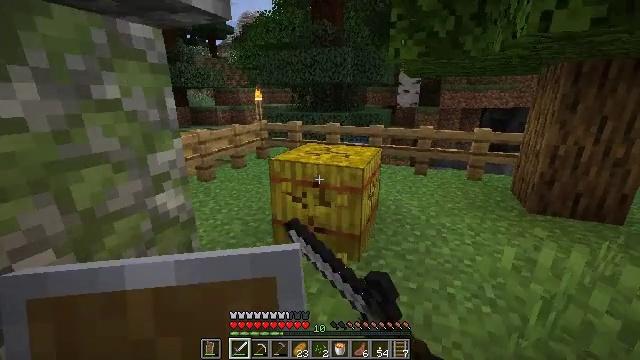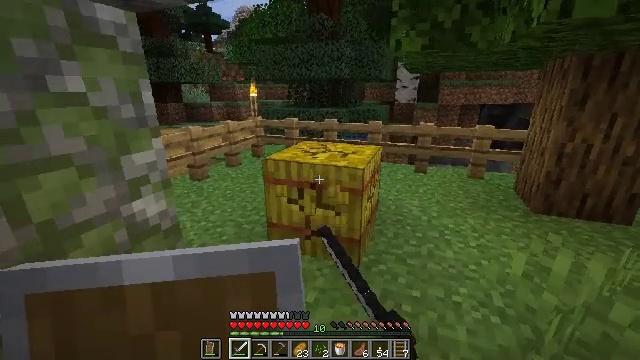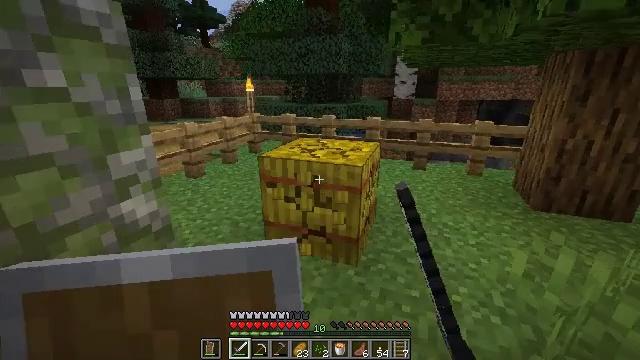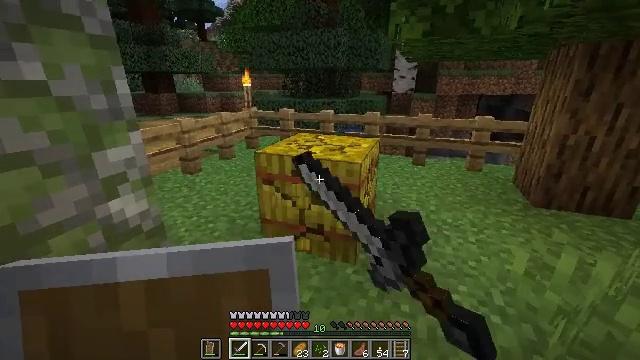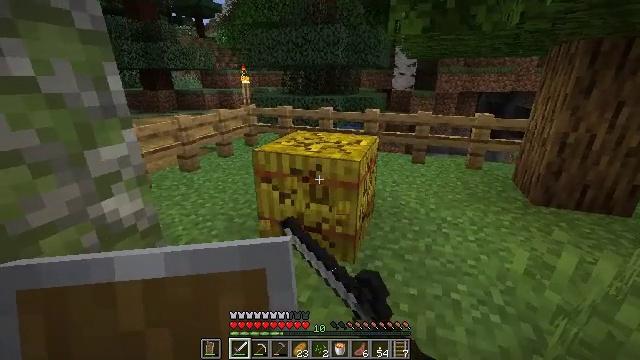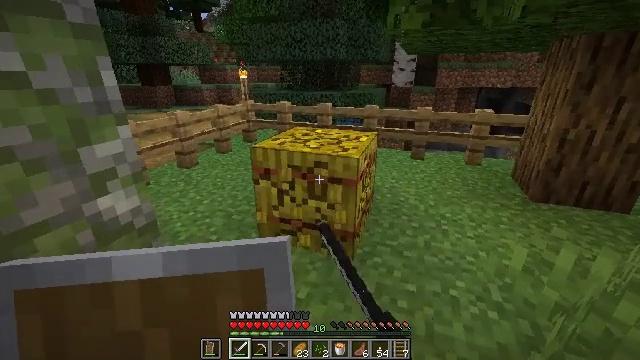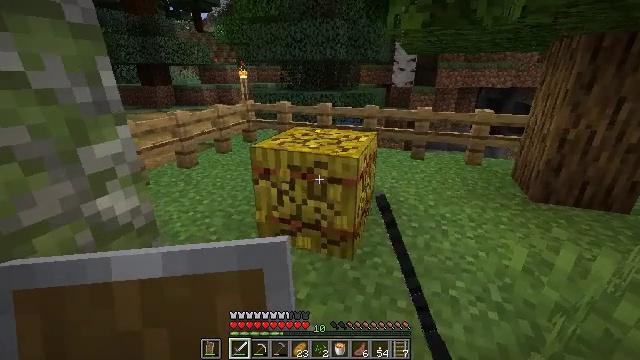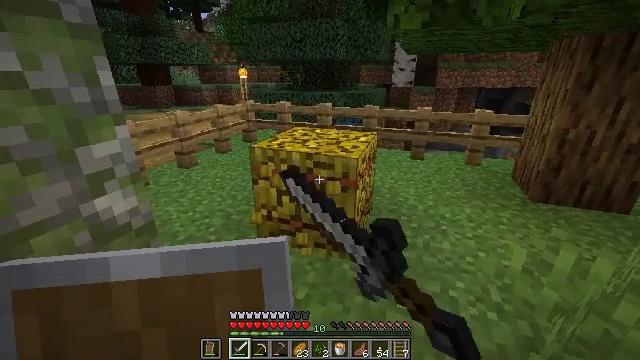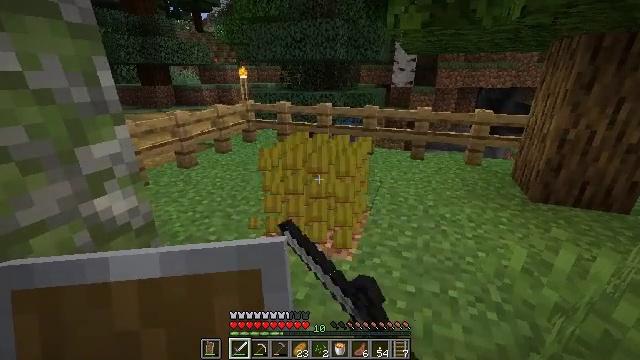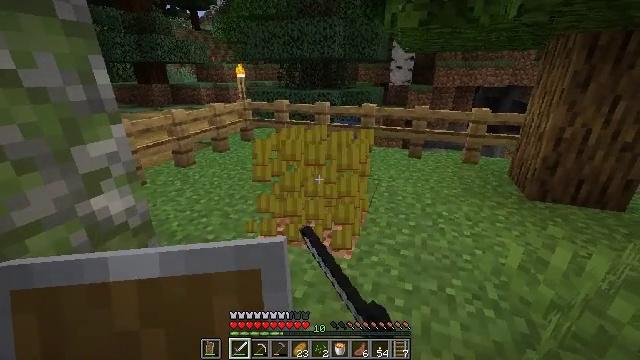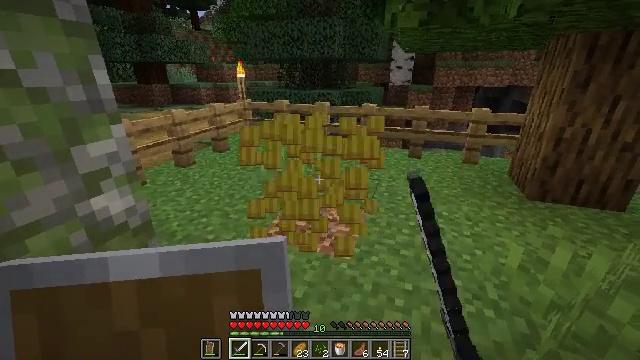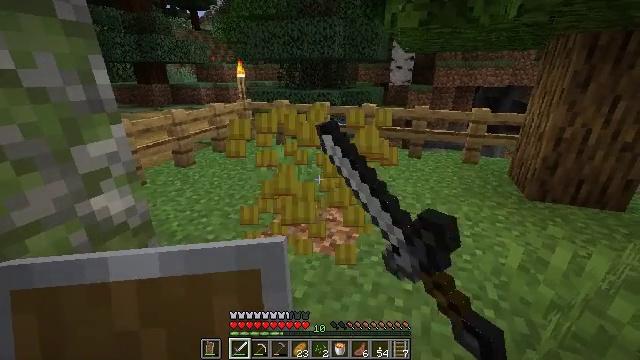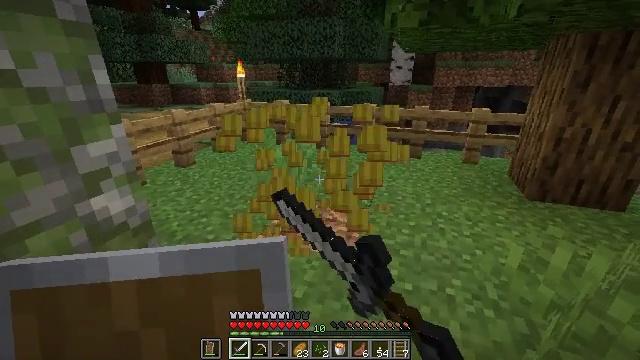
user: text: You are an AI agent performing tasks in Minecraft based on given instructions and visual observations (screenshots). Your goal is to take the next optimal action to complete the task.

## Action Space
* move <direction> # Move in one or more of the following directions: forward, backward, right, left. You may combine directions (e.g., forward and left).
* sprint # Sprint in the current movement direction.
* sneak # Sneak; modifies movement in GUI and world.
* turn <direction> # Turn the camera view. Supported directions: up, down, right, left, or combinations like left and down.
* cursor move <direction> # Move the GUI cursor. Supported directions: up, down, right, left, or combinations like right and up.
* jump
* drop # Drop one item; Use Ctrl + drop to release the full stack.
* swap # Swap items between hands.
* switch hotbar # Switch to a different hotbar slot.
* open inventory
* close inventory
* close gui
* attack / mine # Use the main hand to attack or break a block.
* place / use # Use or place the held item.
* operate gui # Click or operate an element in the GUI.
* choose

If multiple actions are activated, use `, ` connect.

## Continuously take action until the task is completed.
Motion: motion action
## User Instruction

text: Collect a hay block for crafting.
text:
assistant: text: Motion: attack / mine
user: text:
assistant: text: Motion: attack / mine
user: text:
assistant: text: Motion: turn down, attack / mine
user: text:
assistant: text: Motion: attack / mine
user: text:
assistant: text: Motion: attack / mine
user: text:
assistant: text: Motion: attack / mine
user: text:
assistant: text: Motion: attack / mine
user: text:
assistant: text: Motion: attack / mine
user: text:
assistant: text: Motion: attack / mine
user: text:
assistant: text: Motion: attack / mine
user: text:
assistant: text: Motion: attack / mine
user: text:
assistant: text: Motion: attack / mine
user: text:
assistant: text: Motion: attack / mine